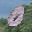
Label: 0